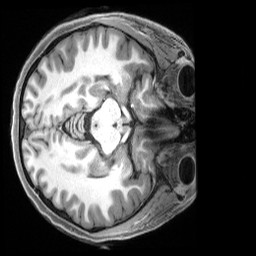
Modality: T1w
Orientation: axial
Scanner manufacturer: siemens
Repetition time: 2.5 s
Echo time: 0.00231 s